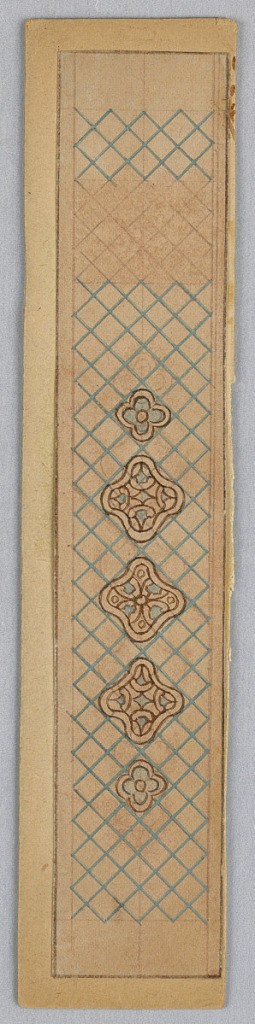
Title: Design for a Book Binding
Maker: Alice Cordelia Morse, American, 1863–1961
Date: ca. 1887–1903
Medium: Brush and gouache on paper
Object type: Drawing
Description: Vertical rectangle of yellow paper decorated with crosshatched pattern in blue and five 4-lobed floral medallions.